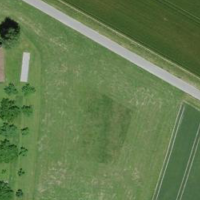
EUNIS habitat code: 52
Species observed at this site:
Stellaria graminea
Trifolium repens